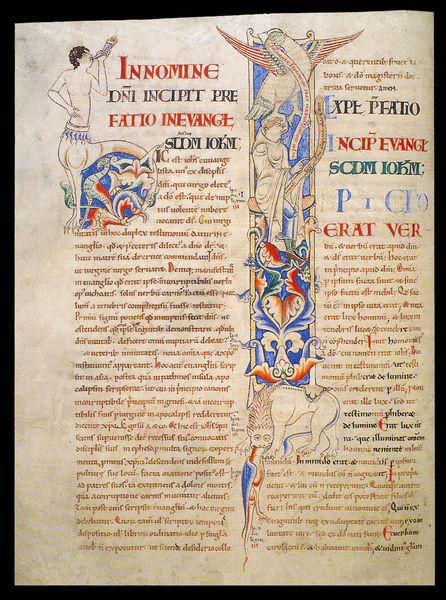
Titel: Bibel des Stephan Harding
Institution: Dijon, Bibliothèque Municipale
Schlagwörter: adler, blau, flügel, mann, vogel, blumen, schwarz, rot, tier, tiere, ornament, bibel, horn, vögel, engel, schrift, spieler, farbe, spalten, ornamente, katze, buch, glaube, illustration, text, buchstaben, initiale, pfau, ritter, zentaur, fabelwesen, heiliger, balu, löwe, centaur, handschrift, bblumen, latein, buchmalerei, evangelium, illustrationen, evangeliar, evangelien, incipit, bilderhandschrift, manschrift, erat